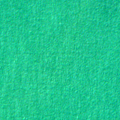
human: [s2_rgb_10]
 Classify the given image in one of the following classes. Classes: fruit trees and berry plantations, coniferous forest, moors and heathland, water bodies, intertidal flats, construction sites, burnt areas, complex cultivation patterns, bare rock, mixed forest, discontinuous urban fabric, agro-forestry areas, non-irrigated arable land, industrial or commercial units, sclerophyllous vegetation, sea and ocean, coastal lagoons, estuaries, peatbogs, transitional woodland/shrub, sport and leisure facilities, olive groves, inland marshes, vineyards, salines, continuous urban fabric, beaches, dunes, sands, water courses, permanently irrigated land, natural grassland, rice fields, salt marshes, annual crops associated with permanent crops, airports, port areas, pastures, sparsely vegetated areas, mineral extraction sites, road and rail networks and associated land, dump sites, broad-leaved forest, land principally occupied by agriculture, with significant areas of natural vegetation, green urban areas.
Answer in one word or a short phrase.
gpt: sea and ocean